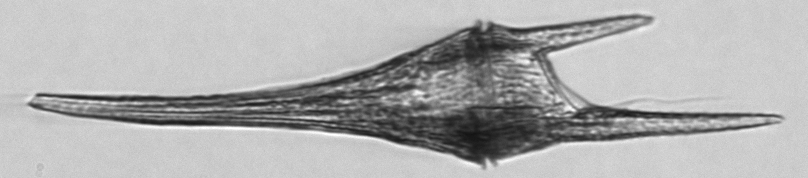
Label: Tripos_furca